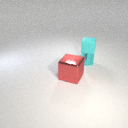
small cyan metal cylinder to the right of large red metal cube